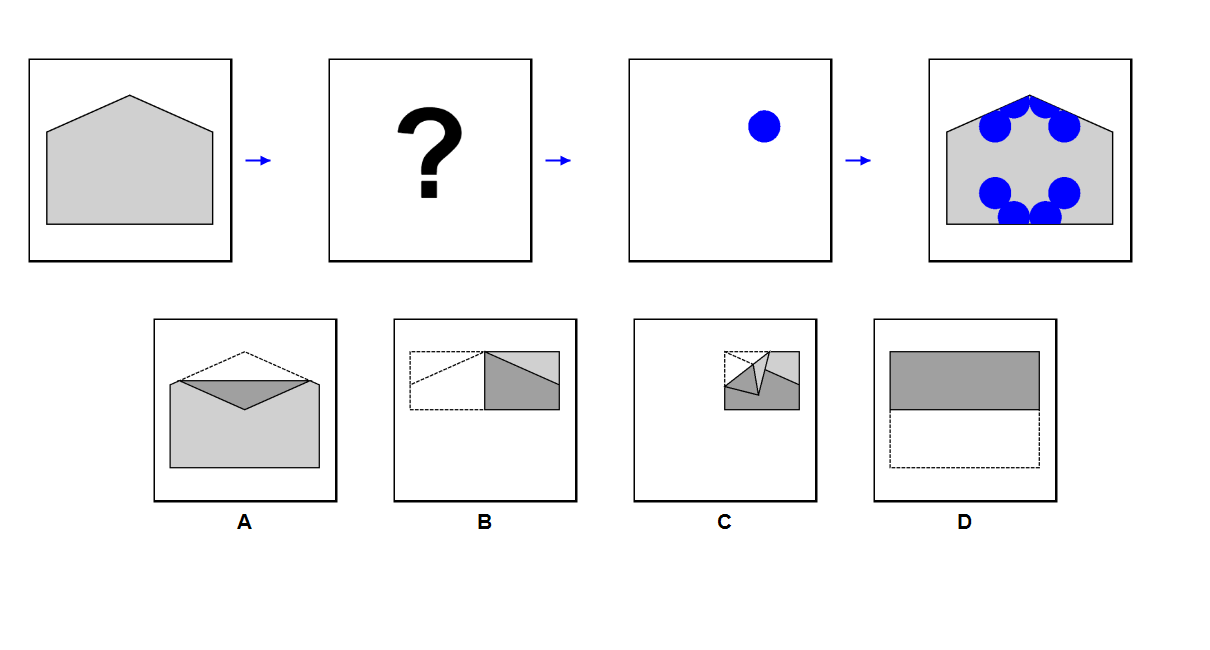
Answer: A